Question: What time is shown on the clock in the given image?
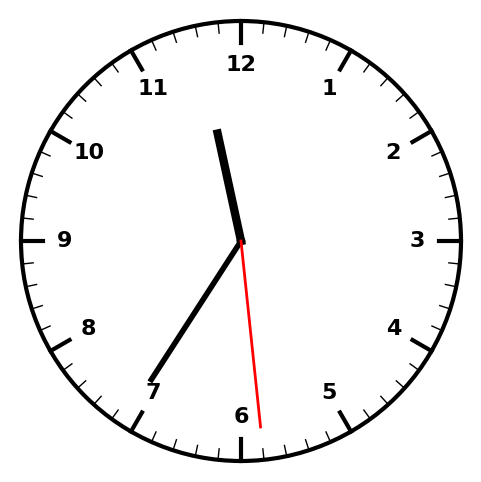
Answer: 11:35:29